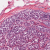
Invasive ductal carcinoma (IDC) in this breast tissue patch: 0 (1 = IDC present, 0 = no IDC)